Question: I have a page which has 6 block menu choices and when you click one (e.g. '4') it shows block 4 content in a DIV opposite and will show the block as selected with an arrow.
When you click another block (e.g. '1') it will unselect 4 and then select 1 displaying block 1's content in the DIV.
I'm looking for the best script to do this in JS or jQuery. I'm guessing I could build the blocks as a listed menu and when selected, the CSS will display an image with the arrow.
Thanks

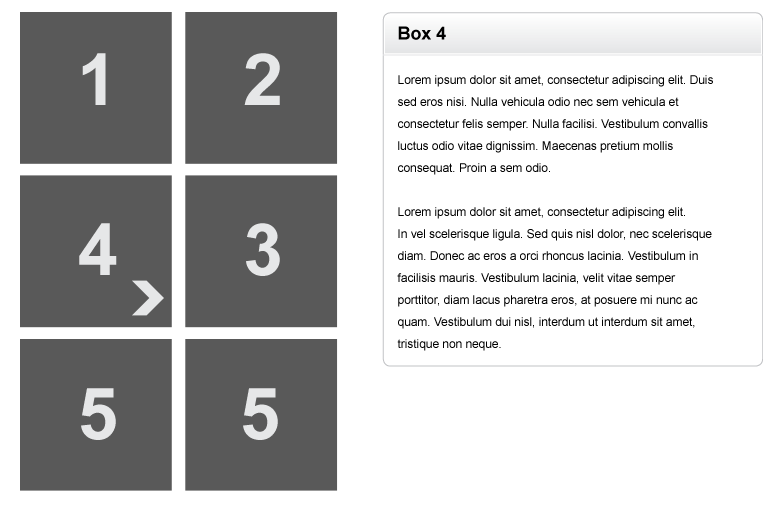
Answer: Another option instead of building yourself or jQueryUI tabs, I would prefer jQuery Tools Tabs:
<URL>
They can be easily customized to your situation with some CSS adjustments:
<URL>
(just use some floats and width changes here to get what you're asking for, where XXX+YYY == width of wrapper)
'''
#panes { width:XXXpx; float:right; }
#nav { width:YYYpx; }
#nav ul { width:YYYpx; float:left; margin:0; padding:0; }
#nav ul li { width:YYYpx; display:block; margin:0; padding:0; } /* no float! */
'''